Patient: sex M, age 37
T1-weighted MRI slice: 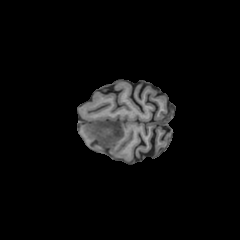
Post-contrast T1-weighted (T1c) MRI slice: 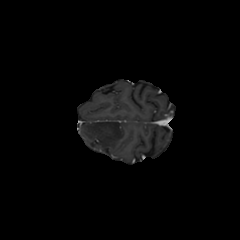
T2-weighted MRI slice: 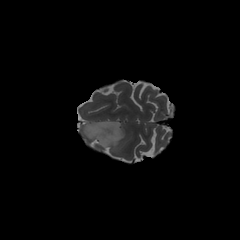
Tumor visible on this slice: yes
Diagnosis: Astrocytoma, IDH-mutant
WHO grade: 2